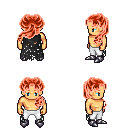
a pixel art fantasy rpg character, male body template, human, tanned skin, black tattered cape, white pants, red princess hairstyle, metal boots, four views (front, back, left, right), 2x2 character sprite sheet, small pixel art, hard edges, no anti-aliasing